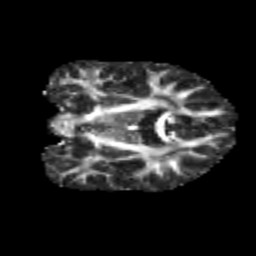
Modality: FA
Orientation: coronal
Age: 10
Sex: male
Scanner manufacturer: siemens
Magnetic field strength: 3 T
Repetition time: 3.8 s
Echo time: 0.07 s